Question: So I have setup my settings bundle which works in the iPhone's settings app. I want to add one of the settings within my own app. I know I can use InAppSettings framework, but I just want to add one settings, not all of them, and I already have an page ready that I want to add this settings option to.
So I have replicated the cell with 'UISwitch' in my app which looks the same as the settings one. My question is, how can I now connect this 'UISwitch' to my 'NSUserDefaults' so it functions as a settings 'UISwitch'?
In my appDelegate, I have:
'''
NSUserDefaults *defaults = [NSUserDefaults standardUserDefaults];
NSDictionary *appDefaults = [NSDictionary dictionaryWithObject:@"No" forKey:@"isKgs"];
[defaults registerDefaults:appDefaults];
[defaults synchronize];
'''
Edit - All related code:
'''
- (BOOL)application:(UIApplication *)application didFinishLaunchingWithOptions:(NSDictionary *)launchOptions
{
NSUserDefaults *defaults = [NSUserDefaults standardUserDefaults];
[defaults setBool:NO forKey: @"isKgs"];
[defaults synchronize];
}
'''
The cell inside the app where I want the UISwitch to be
'''
- (UITableViewCell *)tableView:(UITableView *)tableView cellForRowAtIndexPath:(NSIndexPath *)indexPath
{
UISwitch *switchView = [[UISwitch alloc] initWithFrame:CGRectZero];
cell.accessoryView = switchView;
[switchView addTarget:self action:@selector(switchChanged:) forControlEvents:UIControlEventValueChanged];
[switchView setOn:[[NSUserDefaults standardUserDefaults] boolForKey:@"isKgs"] animated:NO];
[switchView release];
}
'''
And the settings bundle where I have the same UISwitch that can be acceded through iPhone settings app:

Edit 2:
'''
NSUserDefaults *defaults = [NSUserDefaults standardUserDefaults];
if (nil == [defaults objectForKey:@"isKgs"])
{
[defaults setBool:NO forKey: @"isKgs"];
}
else
{
}
[defaults synchronize];
'''
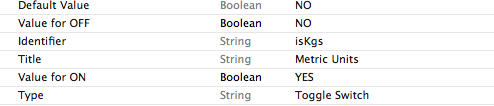
Answer: It's easier to use a boolean variable if you want to use a UISwitch. In the app delegate, set the default value for the settings, if not existed:
'''
// set the default settings
NSString *testValue = [[NSUserDefaults standardUserDefaults] stringForKey:@"testSwitch"];
if (!testValue) {
// since no default values have been set, create them here
[[NSUserDefaults standardUserDefaults] setBool:YES forKey:@"testSwitch"];
[[NSUserDefaults standardUserDefaults] synchronize];
}
'''
And then create use the value from the NSUserDefaults settings to turn on the switch if needed:
'''
UISwitch* testSwitch = [[[UISwitch alloc] init] autorelease];
if ([[NSUserDefaults standardUserDefaults] boolForKey:@"testSwitch"]) {
[testSwitch setOn:YES animated:NO];
}
'''